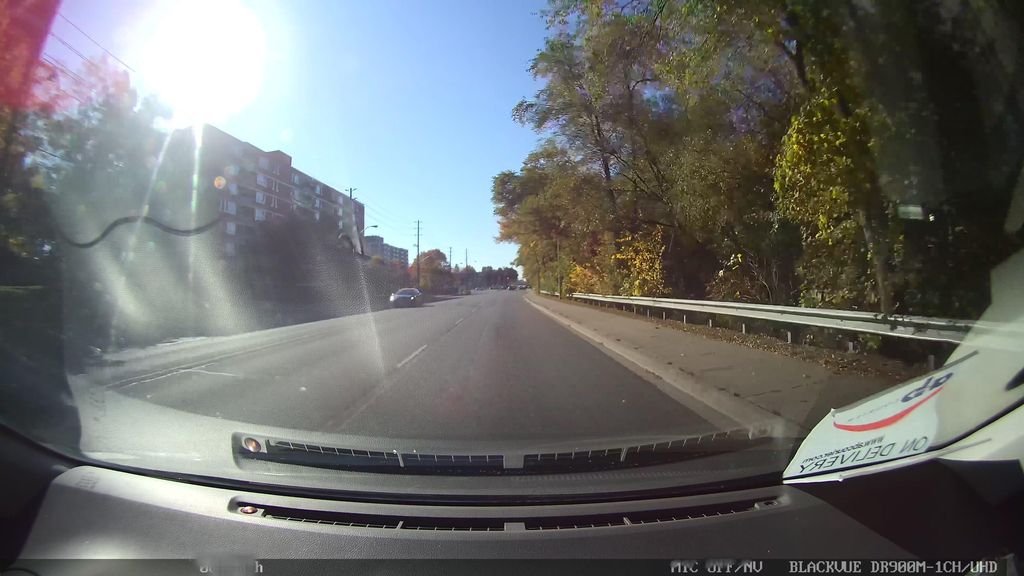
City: toronto